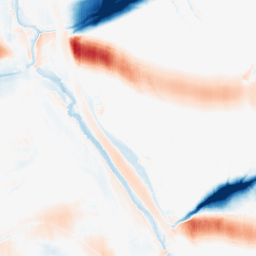
Category: morphological
Decomposition family: morphological_ellipse
Decomposition parameters: operation: average
width: 50
height: 10
Upsampling method: cubic_catmull_rom
Upsampling parameters: scale: 4
Upsampling scale: 4